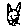
Label: cat